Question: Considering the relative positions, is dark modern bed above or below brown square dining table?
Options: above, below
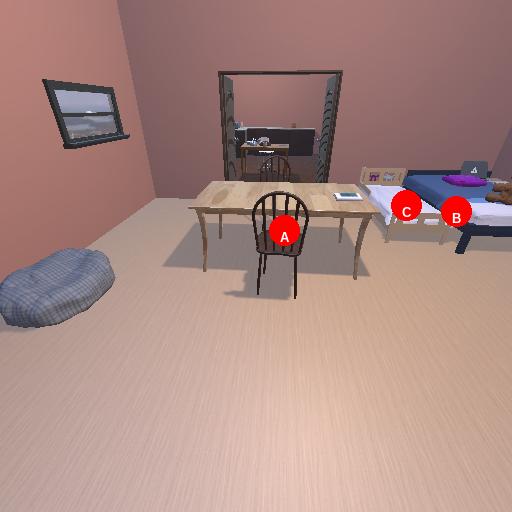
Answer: above